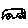
Label: car